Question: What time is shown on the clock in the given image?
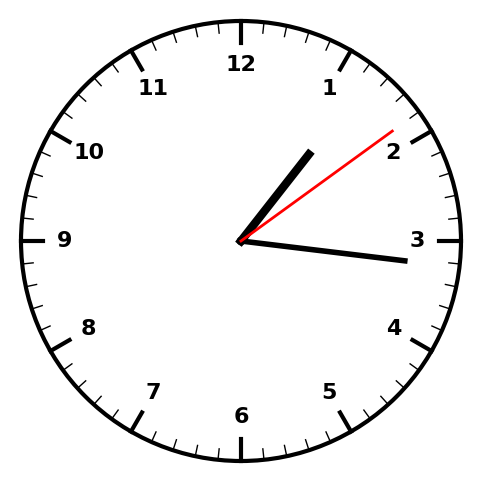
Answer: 01:16:09